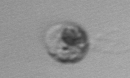
Label: Amoeba